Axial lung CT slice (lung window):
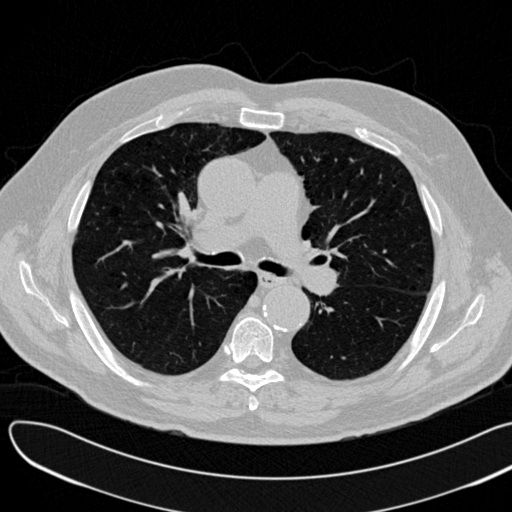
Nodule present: no